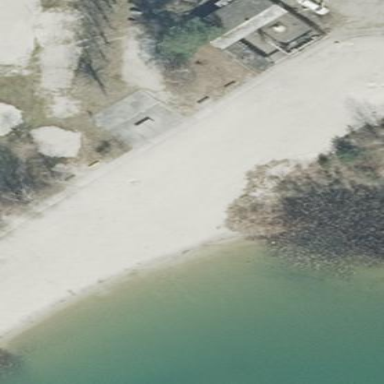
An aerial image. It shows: Beautiful beach with natural surroundings.